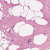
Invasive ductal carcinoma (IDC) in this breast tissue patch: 0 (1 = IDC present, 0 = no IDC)